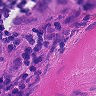
Metastatic tissue present: yes